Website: home-depot
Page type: customer-info-address
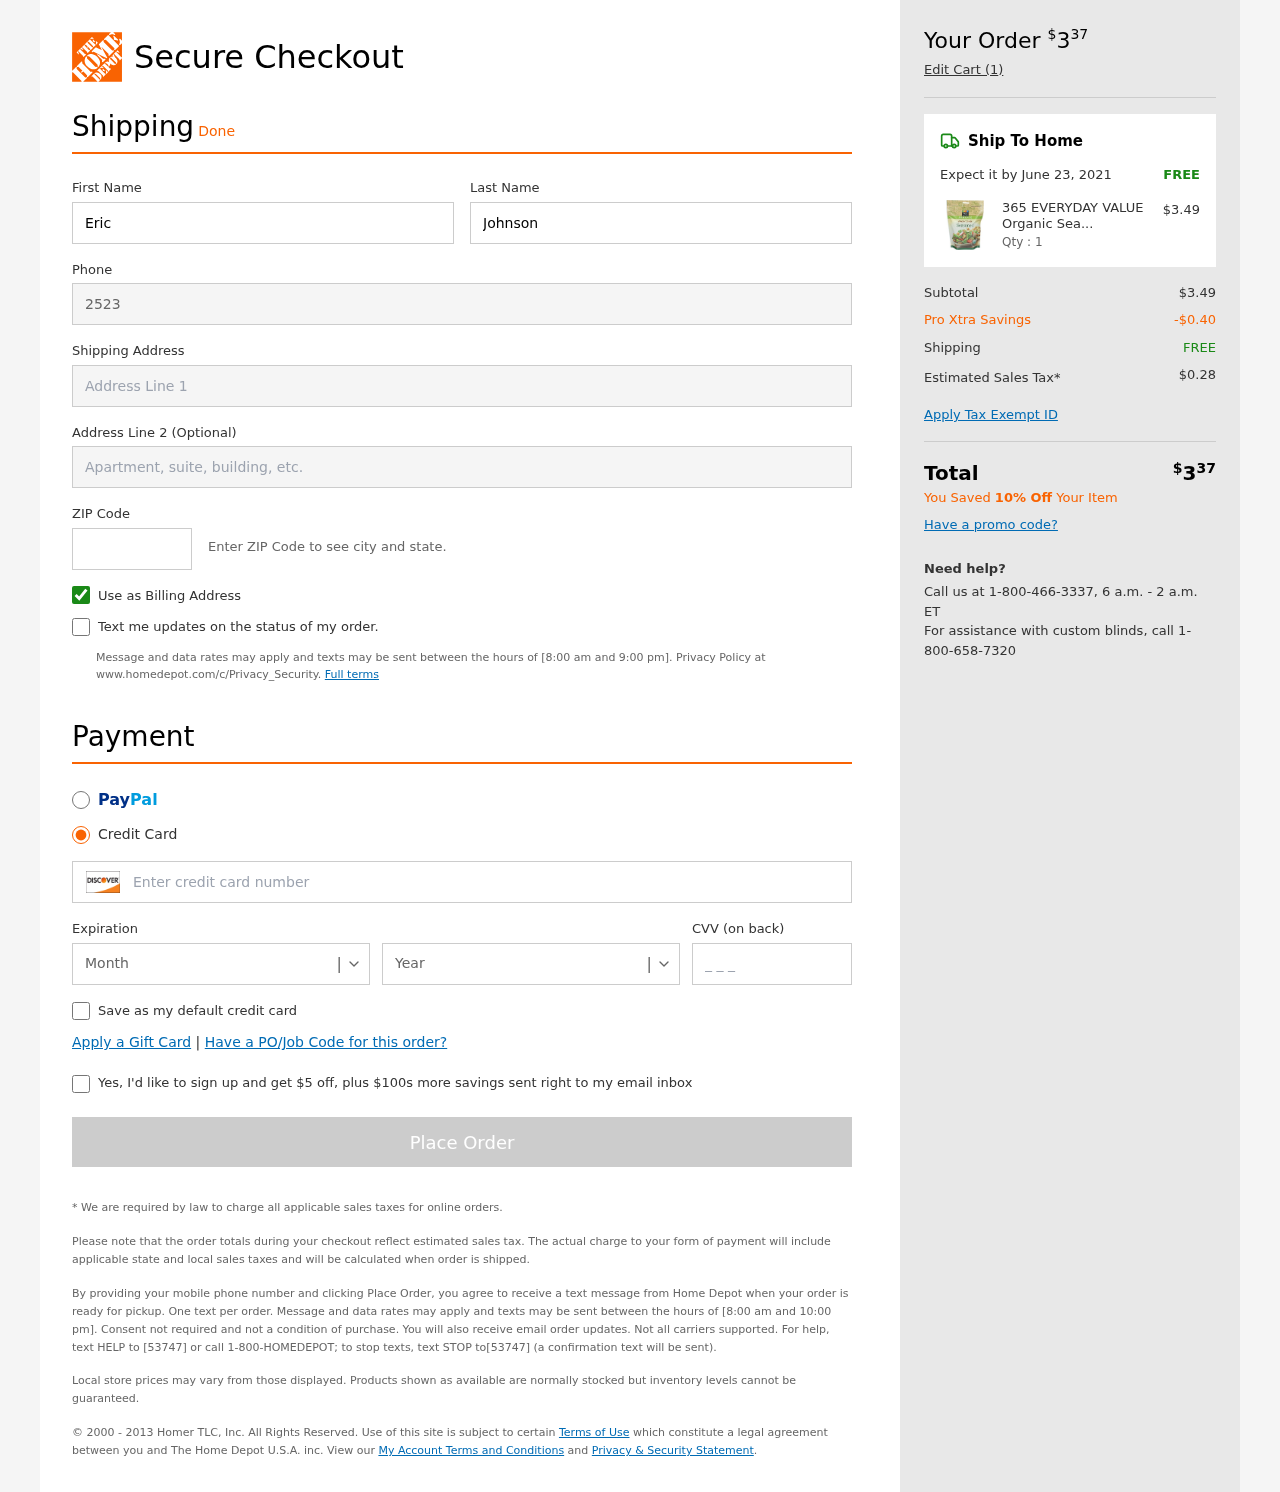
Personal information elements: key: PII_CARD_CVV
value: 576
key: PII_CARD_EXPIRY_MONTH
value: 06
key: PII_CARD_EXPIRY_YEAR
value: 29
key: PII_CARD_NUMBER
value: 6011 0938 1914 4949
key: PII_FIRSTNAME
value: Eric
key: PII_LASTNAME
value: Johnson
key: PII_PHONE
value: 2523497240
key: PII_POSTCODE
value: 45565
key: PII_STREET
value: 647 Lori Junctions Suite 407
Product elements: key: PRODUCT1_NAME
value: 365 EVERYDAY VALUE Organic Seasoned Croutons, 4.5 OZ
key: PRODUCT1_PRICE
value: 3.49
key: PRODUCT1_QUANTITY
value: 1
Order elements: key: ORDER_TOTAL
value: $337
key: ORDER_NUM_ITEMS
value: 1
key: ORDER_DELIVERY_DATE
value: June 23, 2021
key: ORDER_SHIPPING_COST
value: FREE
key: ORDER_SUBTOTAL
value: $3.49
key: ORDER_DISCOUNT
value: -$0.40
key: ORDER_SHIPPING_COST2
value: FREE
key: ORDER_TAX
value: $0.28
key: ORDER_TOTAL2
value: $337
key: ORDER_SAVINGS_MESSAGE
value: You Saved 10% Off Your Item